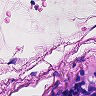
Metastatic tissue present: no